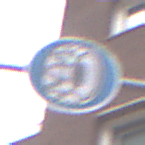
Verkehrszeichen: SchneekettenVorgeschrieben
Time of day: MorningAfternoon
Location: Outdoor (Urban)
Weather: Overcast
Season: NotSpecified
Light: Natural